Interaction volume radius: 10 \u00c5
Interaction volume height: 20 \u00c5
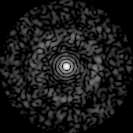
Disorder parameter: 0.8343